Interaction volume radius: 5 \u00c5
Interaction volume height: 10 \u00c5
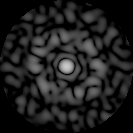
Disorder parameter: 0.7801